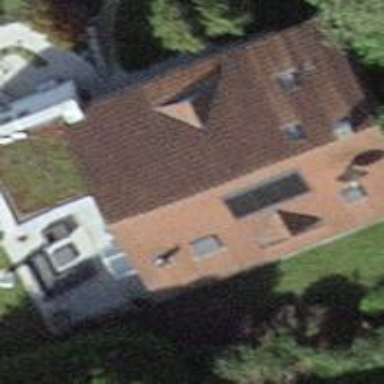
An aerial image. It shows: Simple and straightforward house.